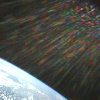
Label: sunburn